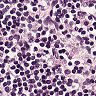
Metastatic tissue present: no